Question: I have a WordPress-installation with this multiple-site-feature.
I use this theme:
<URL>
.for all the sites. I just inherit the theme.
Now I want to make it again, and my question is, how do I make a sidebar in the widgets?
On another site with this template inherited, I have a left sidebar in the widget menu:

But when I want to place something in my new inherited site, there is no 'left sidebar' in the widgets-menu?
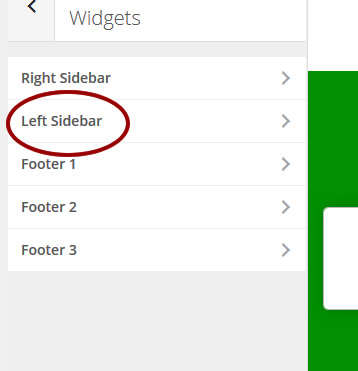
Answer: Maybe enable "Accessibility Mode" from Appearance/Widgets would do it for you. If not you can use this plugin. I use it to create unlimited sidebars in my websites. its handy and easy to use.
<URL>